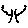
Label: tree